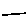
Label: line